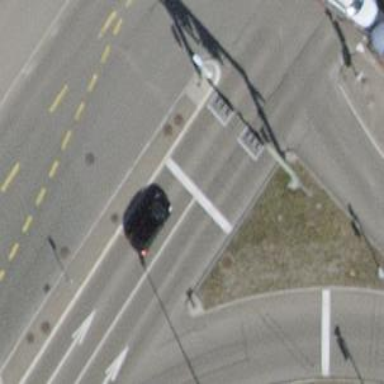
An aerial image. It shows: Road with traffic signals.